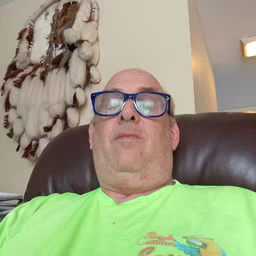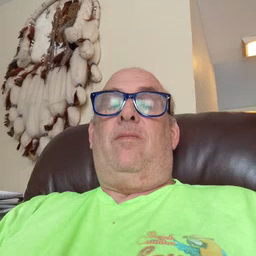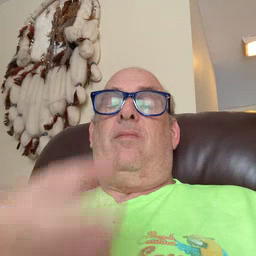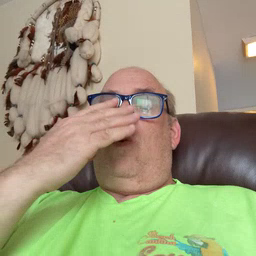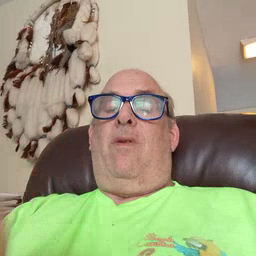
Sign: wolf